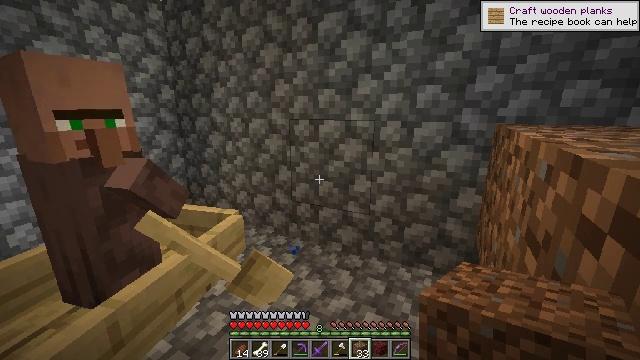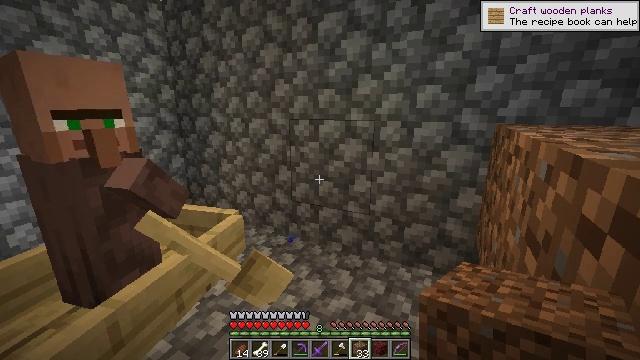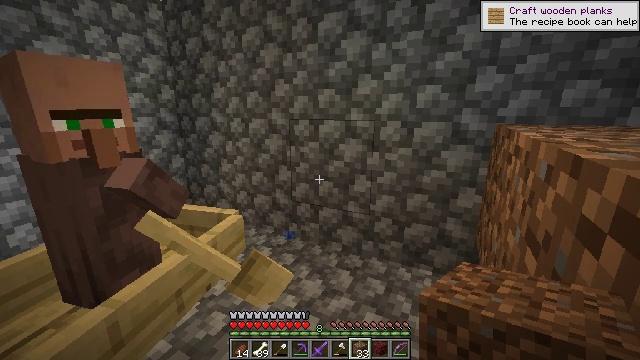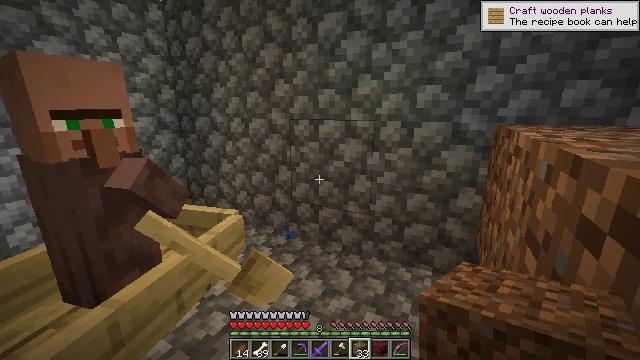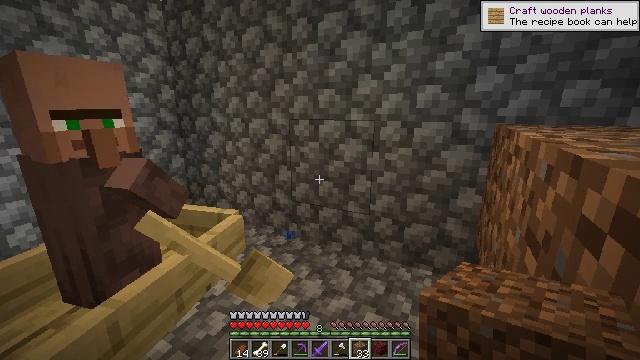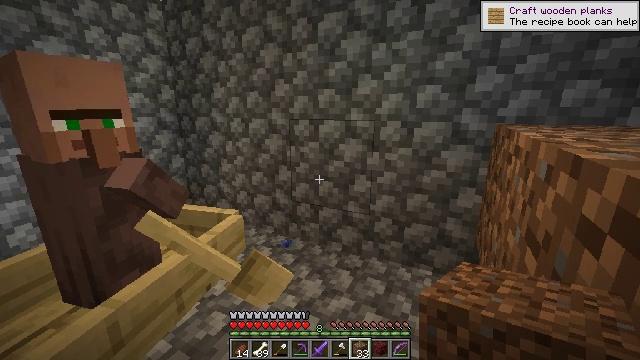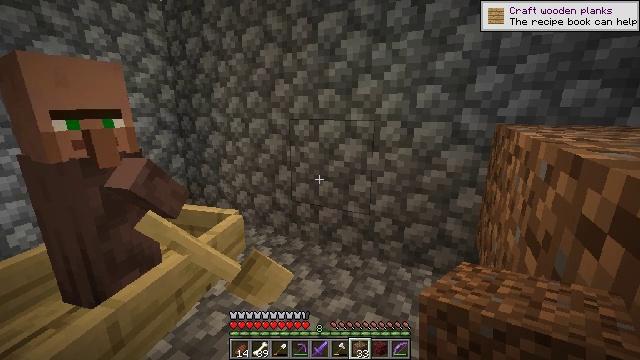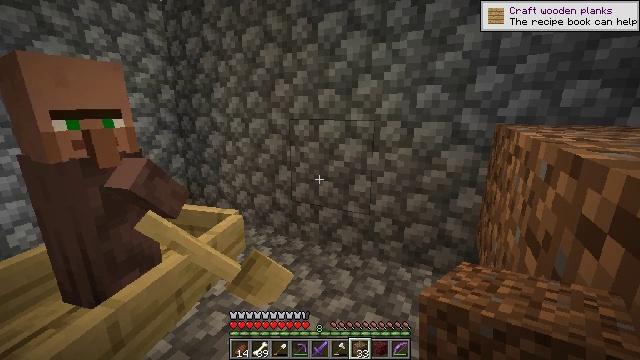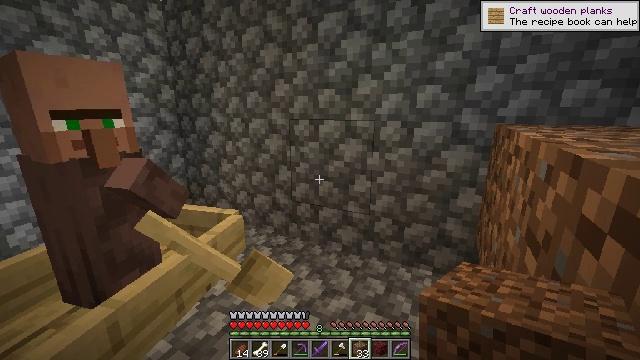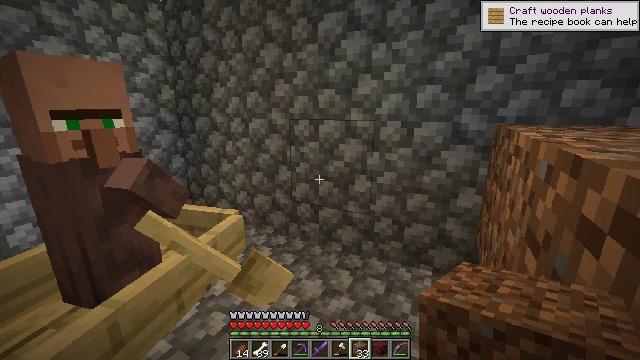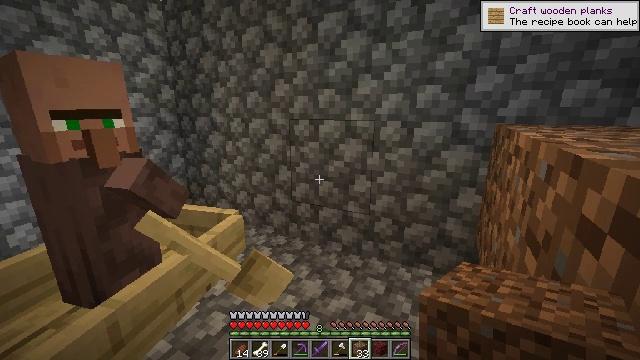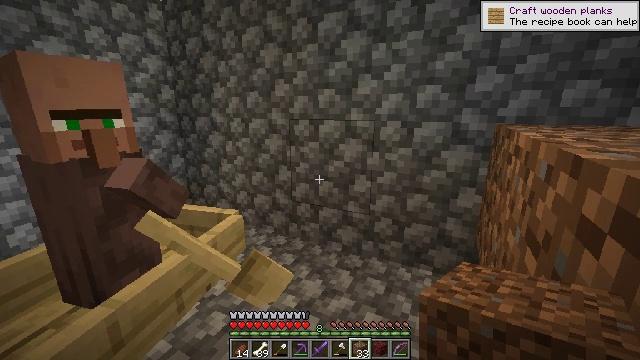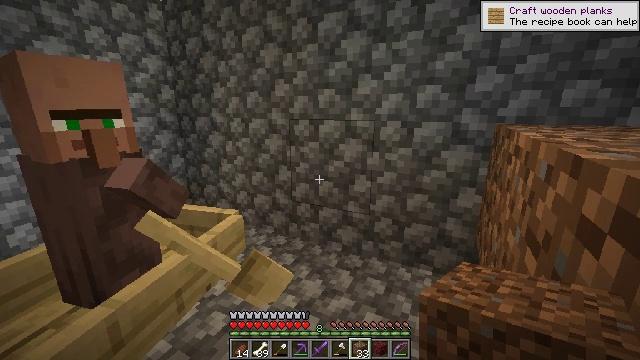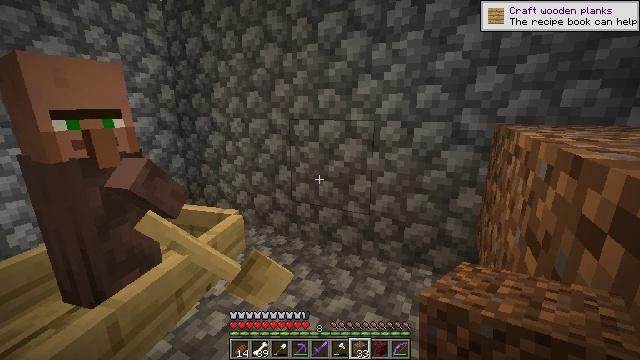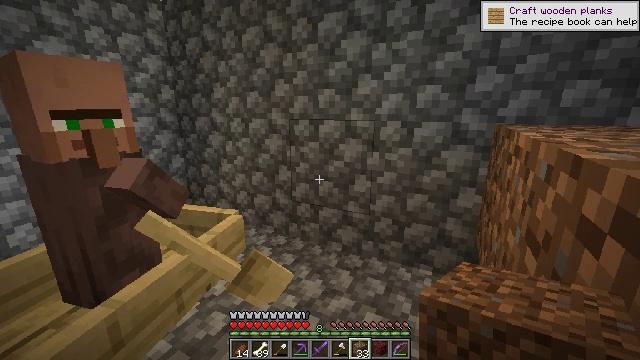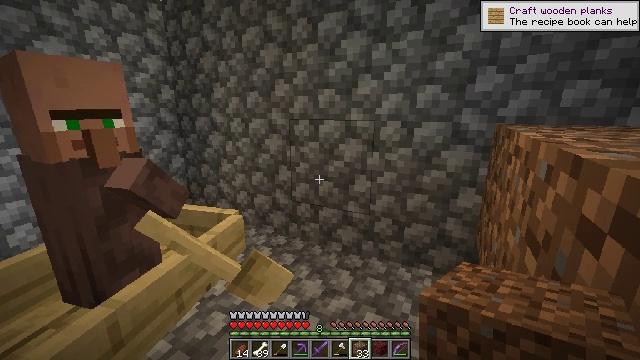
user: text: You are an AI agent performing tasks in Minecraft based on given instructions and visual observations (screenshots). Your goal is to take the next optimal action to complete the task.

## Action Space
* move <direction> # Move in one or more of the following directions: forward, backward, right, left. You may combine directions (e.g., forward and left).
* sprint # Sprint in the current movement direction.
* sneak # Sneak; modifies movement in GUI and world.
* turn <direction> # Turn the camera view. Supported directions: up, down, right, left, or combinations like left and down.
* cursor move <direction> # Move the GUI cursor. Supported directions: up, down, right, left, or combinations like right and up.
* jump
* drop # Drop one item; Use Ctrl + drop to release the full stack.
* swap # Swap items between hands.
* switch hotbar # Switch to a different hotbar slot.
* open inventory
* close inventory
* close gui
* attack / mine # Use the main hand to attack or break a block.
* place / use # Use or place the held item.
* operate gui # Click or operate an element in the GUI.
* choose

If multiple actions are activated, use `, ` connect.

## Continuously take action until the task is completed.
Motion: motion action
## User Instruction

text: Gather materials such as cobblestone.
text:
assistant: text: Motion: no_op
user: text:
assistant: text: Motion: no_op
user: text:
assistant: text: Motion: no_op
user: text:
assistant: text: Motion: no_op
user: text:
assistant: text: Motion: no_op
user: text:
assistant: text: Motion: no_op
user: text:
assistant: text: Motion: no_op
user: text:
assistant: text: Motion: no_op
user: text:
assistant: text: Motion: no_op
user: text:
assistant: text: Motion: no_op
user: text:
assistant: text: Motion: no_op
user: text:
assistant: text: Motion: no_op
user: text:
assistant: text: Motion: no_op
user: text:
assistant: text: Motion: no_op
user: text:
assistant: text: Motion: no_op
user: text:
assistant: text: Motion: no_op
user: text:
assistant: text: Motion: no_op
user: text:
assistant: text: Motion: no_op
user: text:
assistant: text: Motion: no_op
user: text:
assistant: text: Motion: no_op
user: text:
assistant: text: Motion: no_op
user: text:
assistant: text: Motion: no_op
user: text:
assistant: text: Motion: no_op
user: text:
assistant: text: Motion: no_op
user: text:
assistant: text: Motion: no_op
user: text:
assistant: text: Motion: no_op
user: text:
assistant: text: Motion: no_op
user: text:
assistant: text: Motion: no_op
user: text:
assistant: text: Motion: no_op
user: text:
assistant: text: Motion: no_op